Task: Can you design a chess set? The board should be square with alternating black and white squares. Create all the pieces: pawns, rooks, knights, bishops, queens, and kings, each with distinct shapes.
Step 5236:
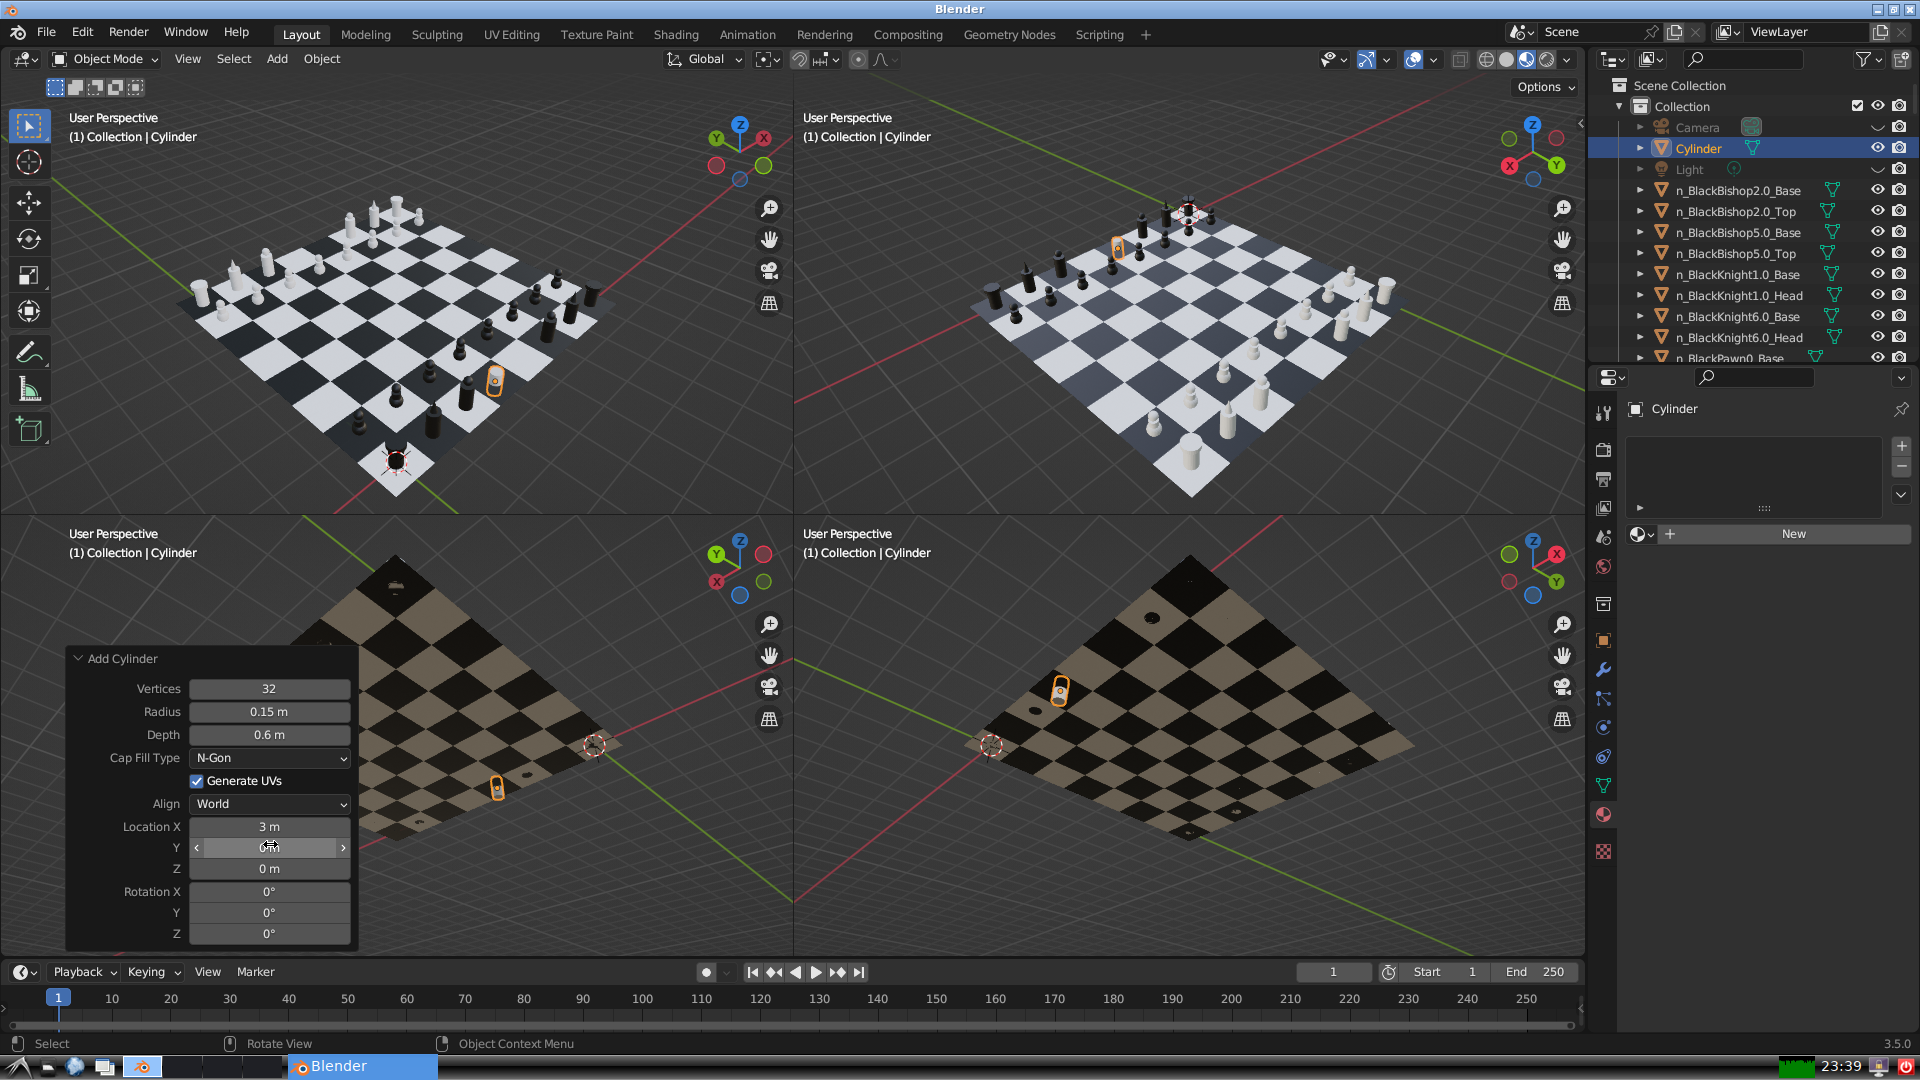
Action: {"mouse_move": [270, 868]}